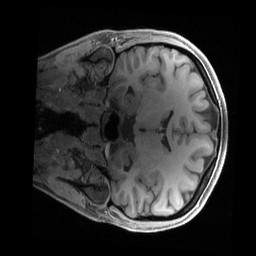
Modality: T1w
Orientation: coronal
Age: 22
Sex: female
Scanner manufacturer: siemens
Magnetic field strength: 3 T
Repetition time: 2.4 s
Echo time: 0.00241 s